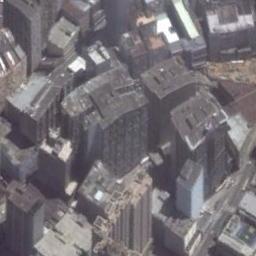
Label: commercial_area